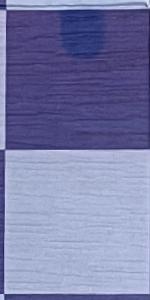
Label: Empty